Aerial crown-view tile of a tropical tree (Barro Colorado Island, Panama), acquired 20240813:
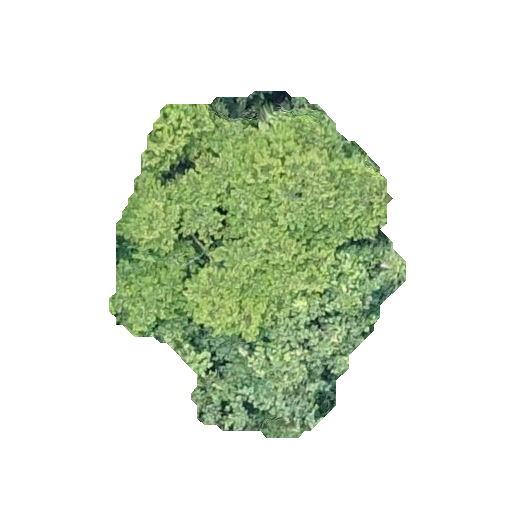
Species: Quararibea stenophylla
GBIF accepted scientific name: Quararibea stenophylla
Crown area: 108.782 m²